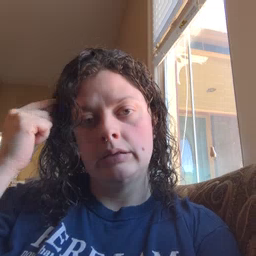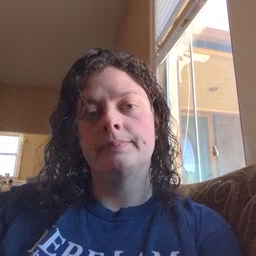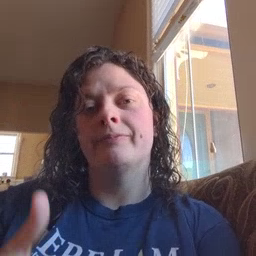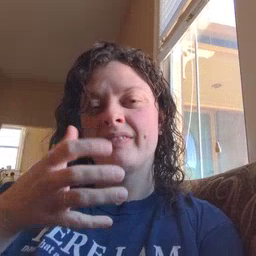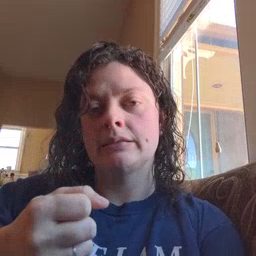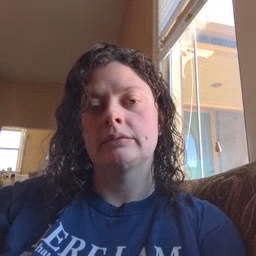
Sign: fast